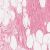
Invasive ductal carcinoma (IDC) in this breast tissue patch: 0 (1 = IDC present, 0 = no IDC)